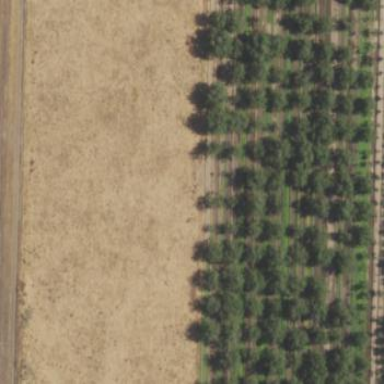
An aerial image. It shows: Orchard.